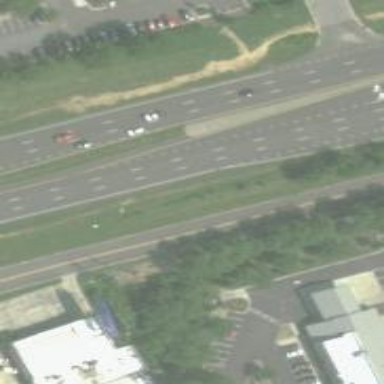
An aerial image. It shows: Asphalt road classified as primary highway with expressway characteristics.